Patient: sex M, age 57
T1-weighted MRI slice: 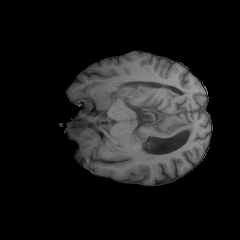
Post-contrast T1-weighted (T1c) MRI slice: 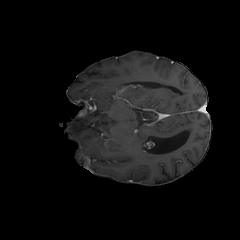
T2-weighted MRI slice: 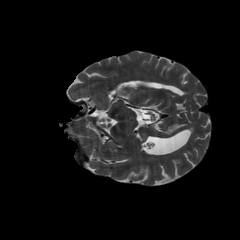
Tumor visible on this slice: no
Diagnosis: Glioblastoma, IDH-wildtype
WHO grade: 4